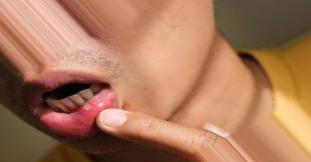
Condition: Mouth Ulcer